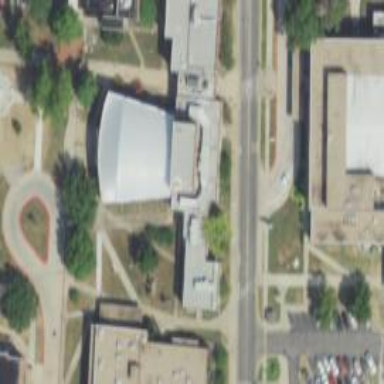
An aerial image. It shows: University building.